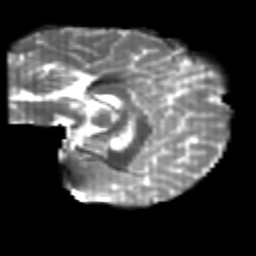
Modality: T2w
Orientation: sagittal
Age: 21
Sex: female
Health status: healthy
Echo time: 0.074 s